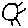
Label: sun